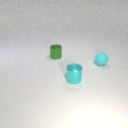
small cyan rubber sphere to the right of small green metal cylinder